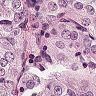
Metastatic tissue present: yes